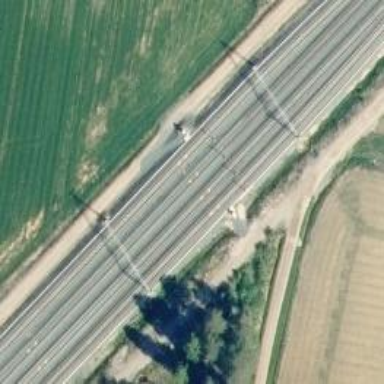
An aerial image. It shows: Railway signal.